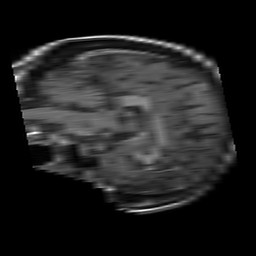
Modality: T1w
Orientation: sagittal
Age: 52
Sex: female
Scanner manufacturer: philips
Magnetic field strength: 1.5 T
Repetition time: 0.375 s
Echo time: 0.011 s